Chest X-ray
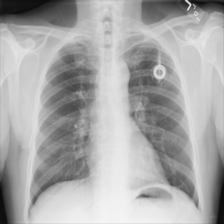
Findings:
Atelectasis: negative
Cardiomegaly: negative
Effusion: negative
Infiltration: negative
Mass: negative
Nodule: negative
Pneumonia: negative
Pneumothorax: negative
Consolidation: negative
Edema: negative
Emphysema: negative
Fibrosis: negative
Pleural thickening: negative
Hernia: negative